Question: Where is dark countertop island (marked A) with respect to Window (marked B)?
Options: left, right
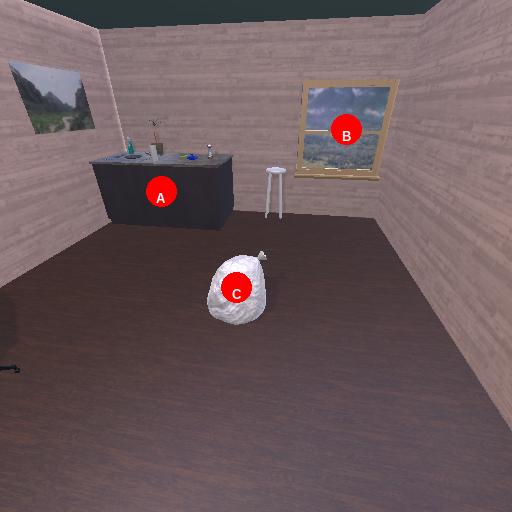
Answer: left